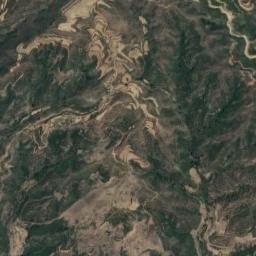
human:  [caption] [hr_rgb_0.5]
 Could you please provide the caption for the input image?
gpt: Many trees are on the mountain .

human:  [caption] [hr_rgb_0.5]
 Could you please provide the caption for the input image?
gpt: There are some bare areas on this mountain .

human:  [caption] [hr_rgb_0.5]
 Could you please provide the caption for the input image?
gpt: The mountain is consist of half of green plants and half of bare land .

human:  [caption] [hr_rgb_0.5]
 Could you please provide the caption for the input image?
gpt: The folded mountain consists of some ridges and valleys and is covered with some vegetation .

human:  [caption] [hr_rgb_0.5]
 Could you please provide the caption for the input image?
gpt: There are some ravines on the brown mountain .